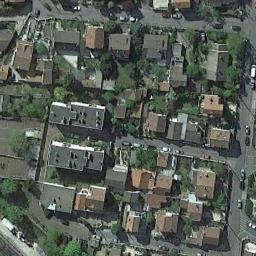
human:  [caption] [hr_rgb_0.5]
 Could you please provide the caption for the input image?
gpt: The dense residential is next to the road with some cars .

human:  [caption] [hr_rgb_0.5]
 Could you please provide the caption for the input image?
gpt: There are many roads and neatly arranged houses and trees and many vehicles in densely populated areas .

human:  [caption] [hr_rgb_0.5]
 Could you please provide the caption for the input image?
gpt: There are several cars running on the road beside the residential area .

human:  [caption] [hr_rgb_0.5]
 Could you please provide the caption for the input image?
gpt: A dense residential area has a lot of greenery and lots of houses neatly arranged .

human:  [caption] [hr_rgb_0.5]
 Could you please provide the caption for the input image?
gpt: There are brown and black buildings on dense residential area .